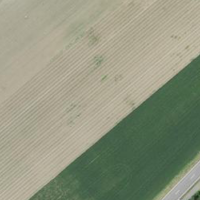
EUNIS habitat code: 52
Species observed at this site:
Equisetum telmateia